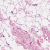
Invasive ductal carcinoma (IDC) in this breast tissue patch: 0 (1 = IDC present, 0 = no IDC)